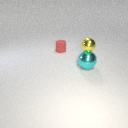
small red rubber cylinder behind large cyan metal sphere